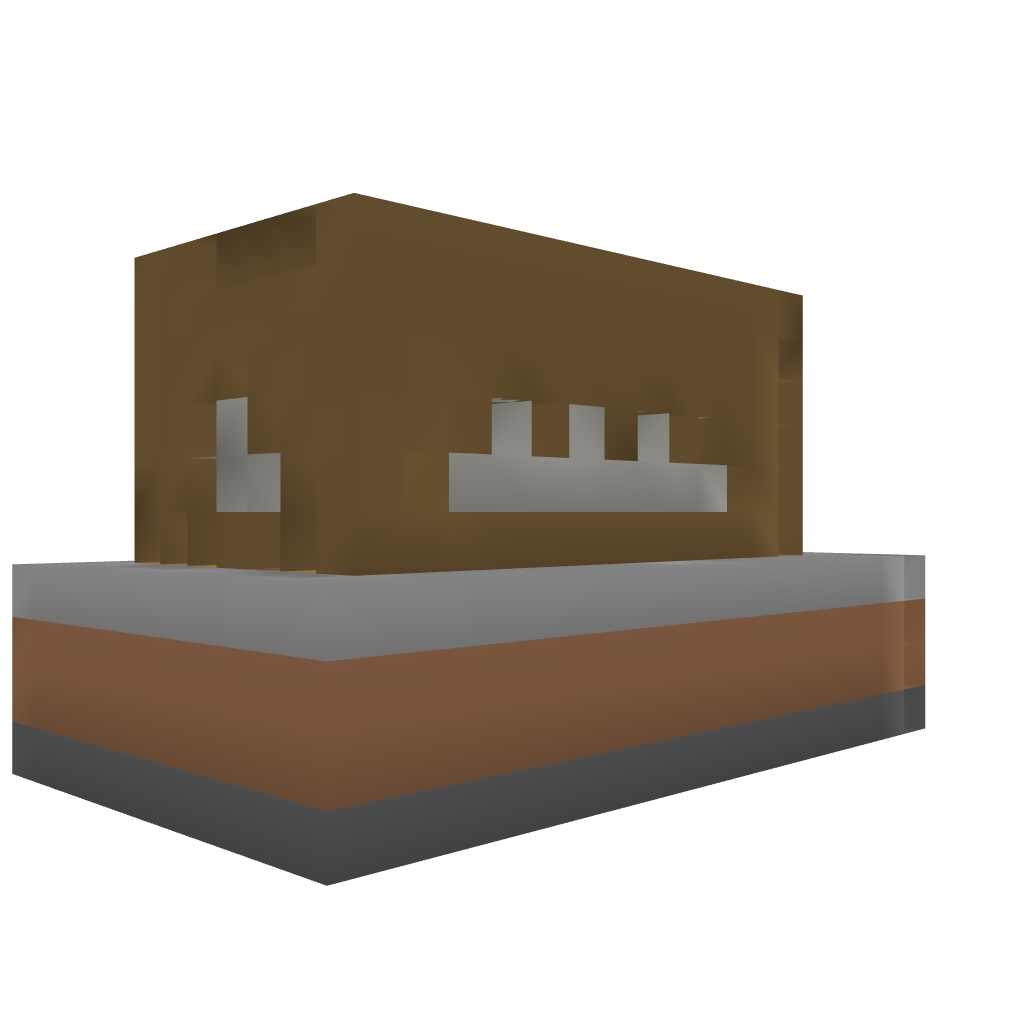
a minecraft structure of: Office